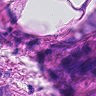
Metastatic tissue present: yes